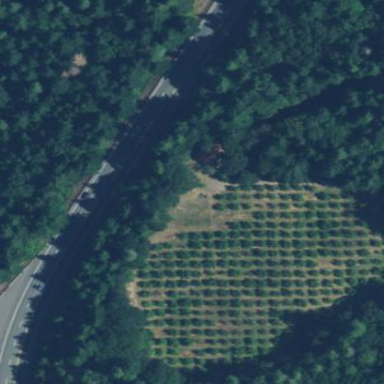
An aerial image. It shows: Orchard.